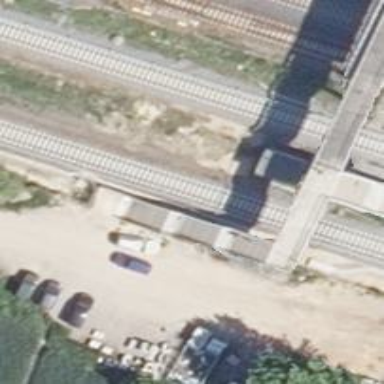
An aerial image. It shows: Railway milestone with catenary mast.